Question: As a follow-up to my <URL>, I've come across a part of the orchestration that I am unclear on why it is that way.
The application is a singleton design:

Now while I understand that the application is implementing a singleton-like design, I don't understand why the scope circled in red is repeated before the listen shape. I've not seen anything online that documents a design like this and I can't figure out what functionality it adds. So my question is: what function does this accomplish? Is it needed?
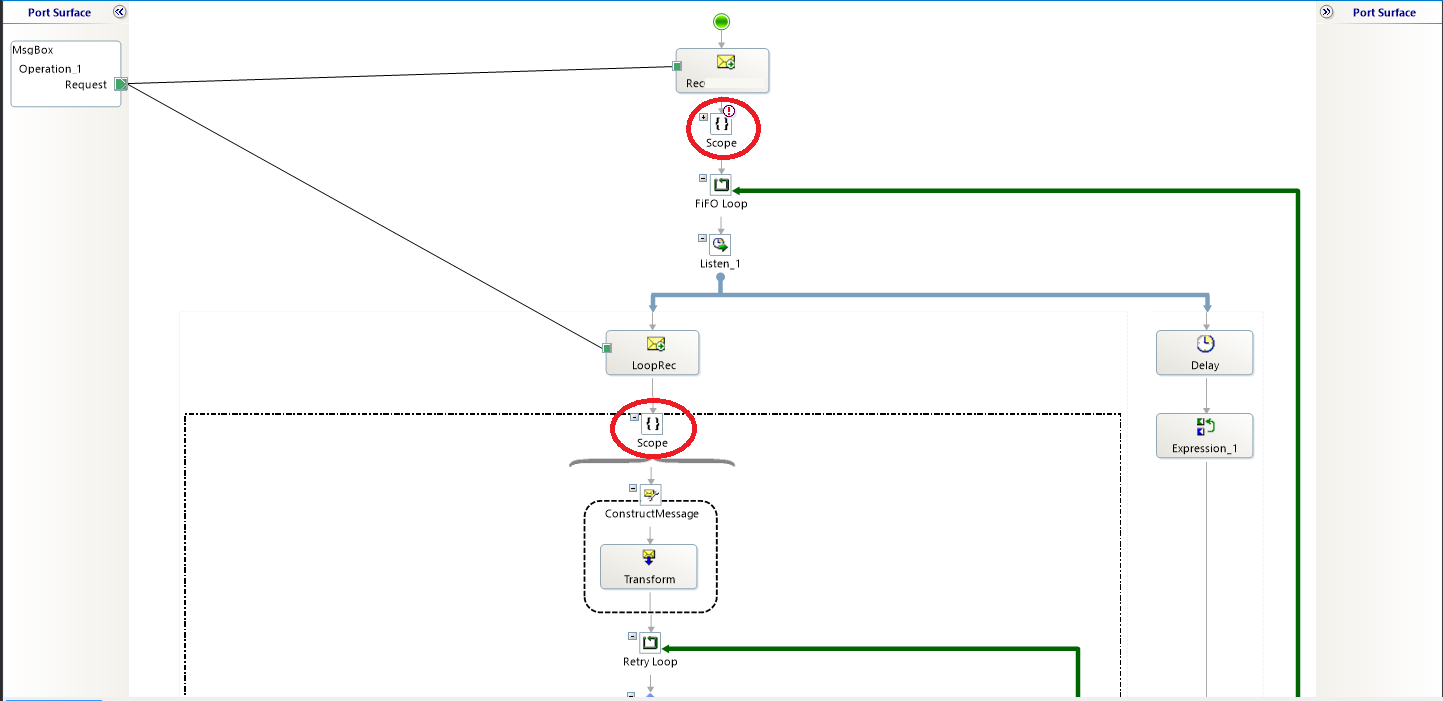
Answer: You have collapsed the first scope, so we cannot see what that contains, but you indicated that it is the same code. Usually that will be processing the first Activating message. The scope inside the listen will be for subsequent messages that match the correlation.
Sometimes if you have a lot of duplicated code/logic, you might want to have it Call another Orchestration that contains that code/logic.
The other option of course would be to put the process straight after the first loop, followed by the listen, which would be cleaner and remove the duplicated code. As per <URL>
<URL>